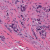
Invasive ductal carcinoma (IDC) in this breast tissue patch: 0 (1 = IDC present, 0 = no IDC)